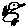
Label: bird